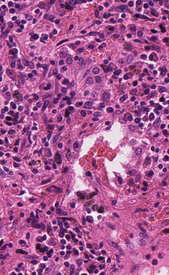
Tumor epithelial tissue: no
Tumor-associated stroma tissue: yes
Normal tissue: no